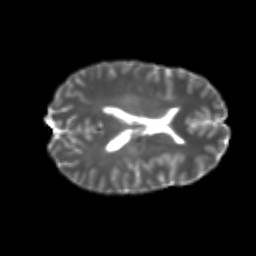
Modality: T2w
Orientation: axial
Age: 24
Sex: female
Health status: healthy
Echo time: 0.074 s